Field crop: maize
Growth stage: 1
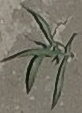
Species: sorghum